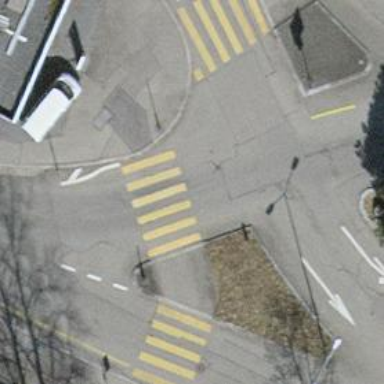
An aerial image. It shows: Uncontrolled zebra crossing on the road.